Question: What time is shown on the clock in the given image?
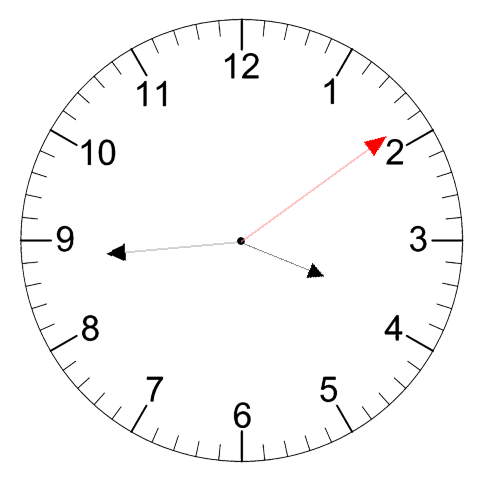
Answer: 03:44:09